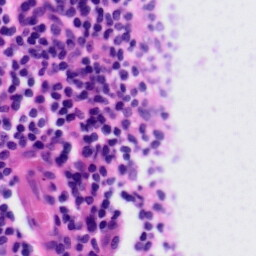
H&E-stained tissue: Tonsil